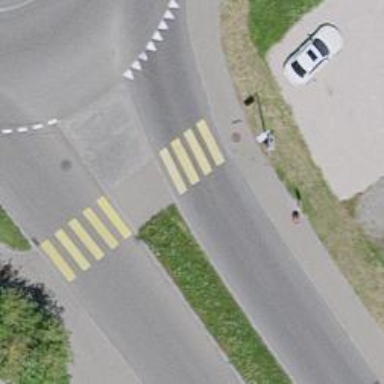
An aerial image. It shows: Secondary road with asphalt surface and asphalt sidewalk.